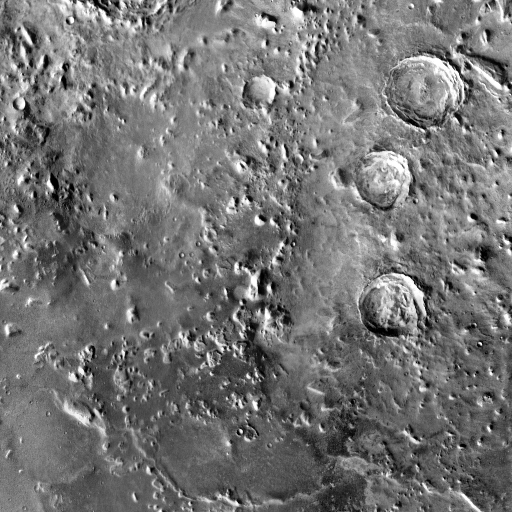
Crater classes present: Background, Other, Layered, Buried